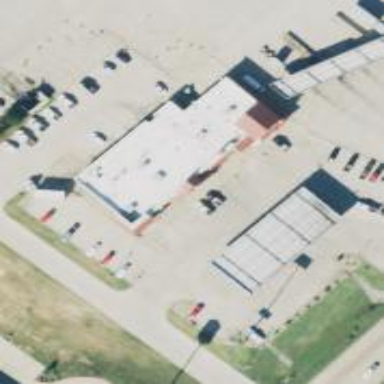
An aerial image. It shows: Retail building housing convenience shop.